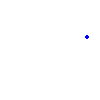
Particle: pion